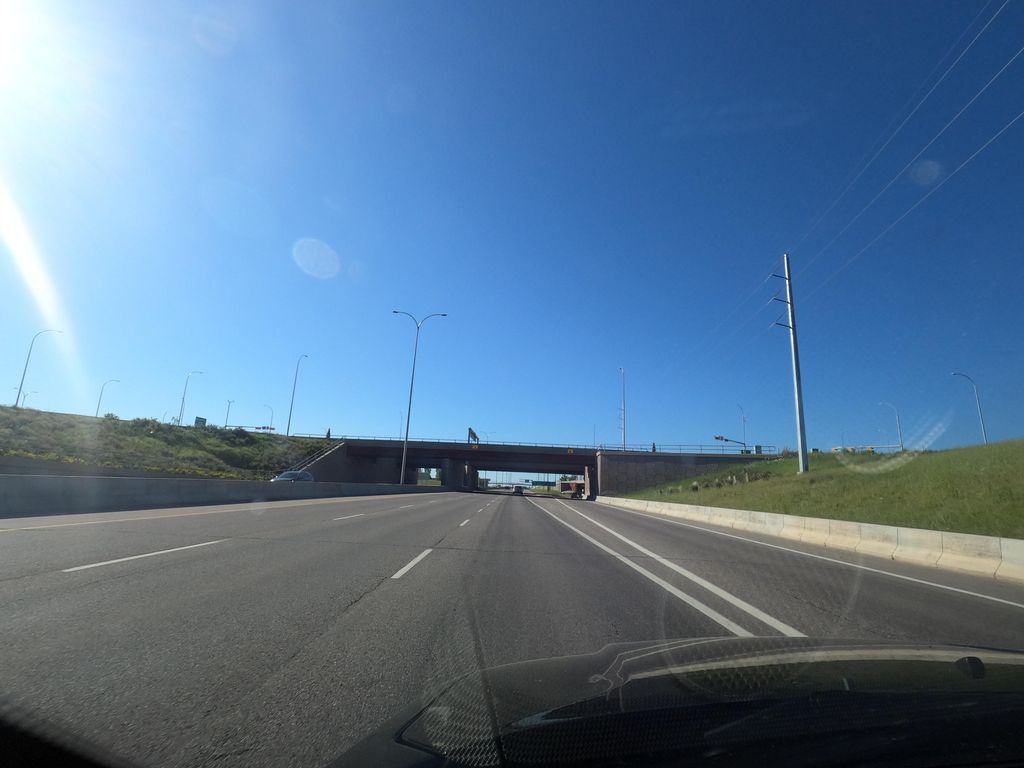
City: calgary